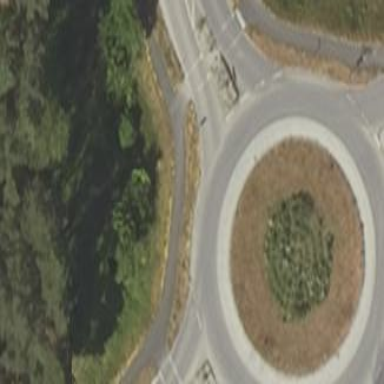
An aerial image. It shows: Tertiary road with asphalt surface leading to roundabout junction.